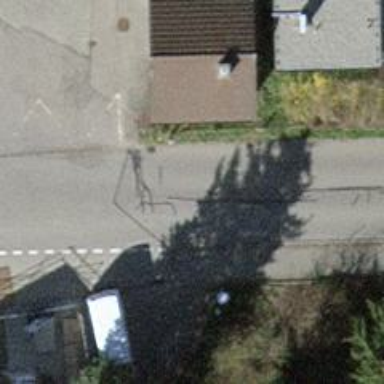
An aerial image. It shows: Residential road with asphalt surface. There is asphalt sidewalk on the right side.